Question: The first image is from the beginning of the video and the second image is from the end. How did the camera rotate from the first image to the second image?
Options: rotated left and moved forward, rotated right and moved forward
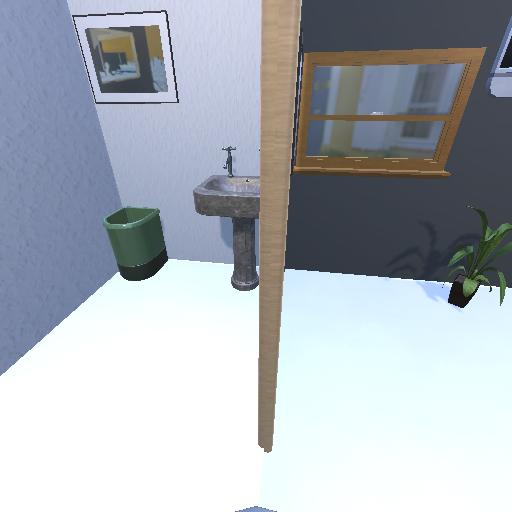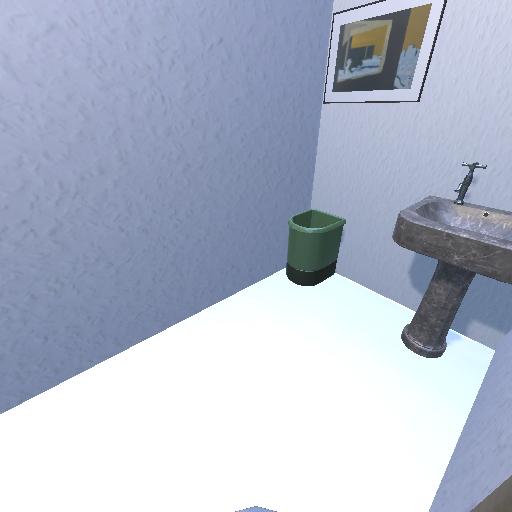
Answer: rotated left and moved forward